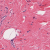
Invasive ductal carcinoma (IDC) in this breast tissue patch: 0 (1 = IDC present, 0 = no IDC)